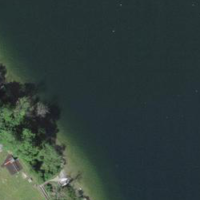
EUNIS habitat code: 14
Species observed at this site:
Chroicocephalus ridibundus
Epilobium hirsutum